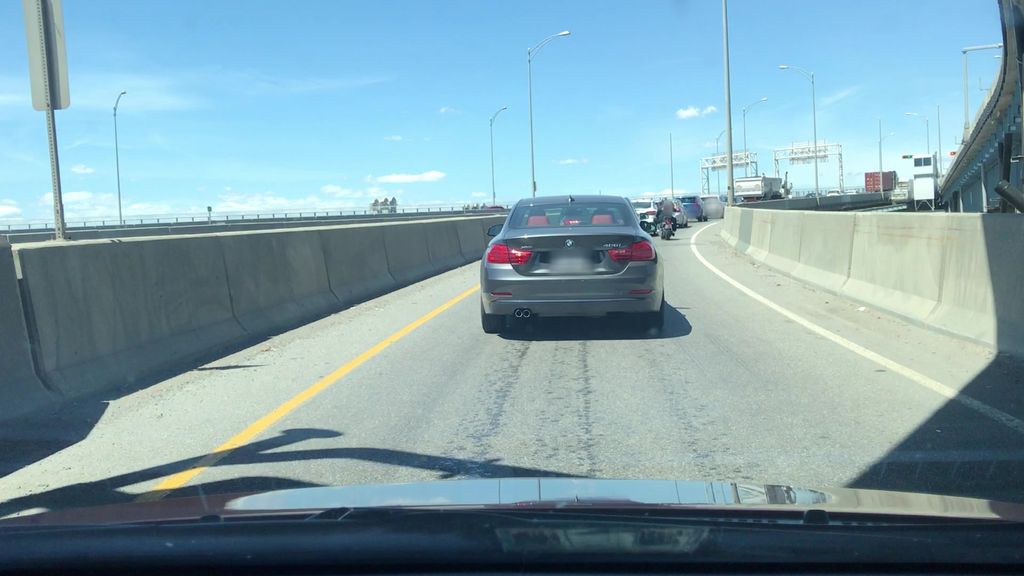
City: montreal